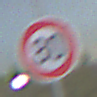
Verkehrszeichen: Geschwindigkeit80
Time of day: Night
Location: Outdoor (Nature)
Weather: Clear
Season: NotSpecified
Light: Natural